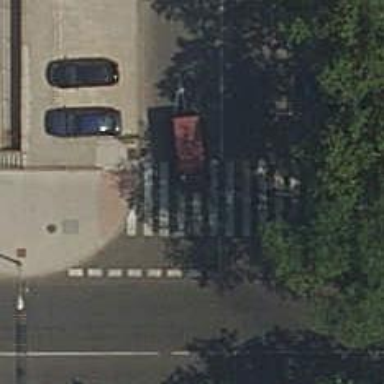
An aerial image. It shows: Uncontrolled crossing on the road.